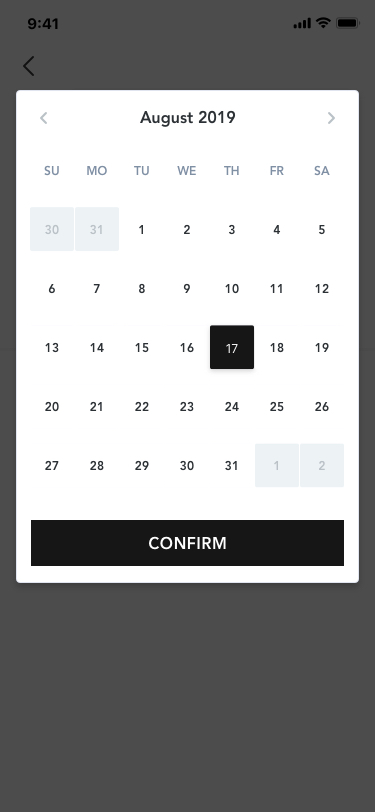
Text in this UI design:
Izumato
Singapore
Zakynthos
Izumato
Zakynthos
Zakynthos
Zakynthos
Island
Island
Beach
Recent
Search
Using filter will help search more accurately!
Filter
Using filter will help search more accurately!
Filter
Tour type
Saving
Standand
Luxury